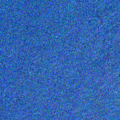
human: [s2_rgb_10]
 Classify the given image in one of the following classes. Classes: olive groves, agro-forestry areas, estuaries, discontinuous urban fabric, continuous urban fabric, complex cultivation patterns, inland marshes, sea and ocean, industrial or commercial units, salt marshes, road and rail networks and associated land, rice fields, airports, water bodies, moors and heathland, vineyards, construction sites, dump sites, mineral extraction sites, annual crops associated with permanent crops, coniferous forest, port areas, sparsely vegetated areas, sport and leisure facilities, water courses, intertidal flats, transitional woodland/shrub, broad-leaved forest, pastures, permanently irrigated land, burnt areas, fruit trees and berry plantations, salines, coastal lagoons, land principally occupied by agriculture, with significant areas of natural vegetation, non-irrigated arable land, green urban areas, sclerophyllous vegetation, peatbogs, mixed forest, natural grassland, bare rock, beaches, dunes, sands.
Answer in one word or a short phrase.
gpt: sea and ocean